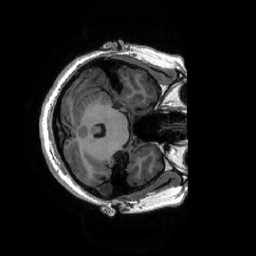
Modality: T1w
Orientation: axial
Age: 30
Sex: female
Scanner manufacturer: ge
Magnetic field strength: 3 T
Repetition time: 0.0073 s
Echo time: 0.003 s